Interaction volume radius: 5 \u00c5
Interaction volume height: 30 \u00c5
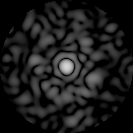
Disorder parameter: 0.819